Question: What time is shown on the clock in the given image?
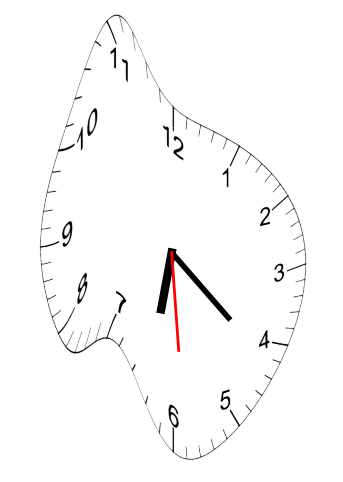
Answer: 06:21:29